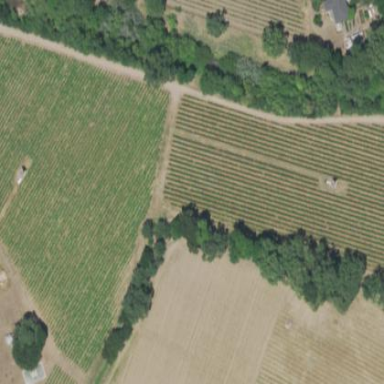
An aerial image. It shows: Vineyard with wine grapes as the crop.